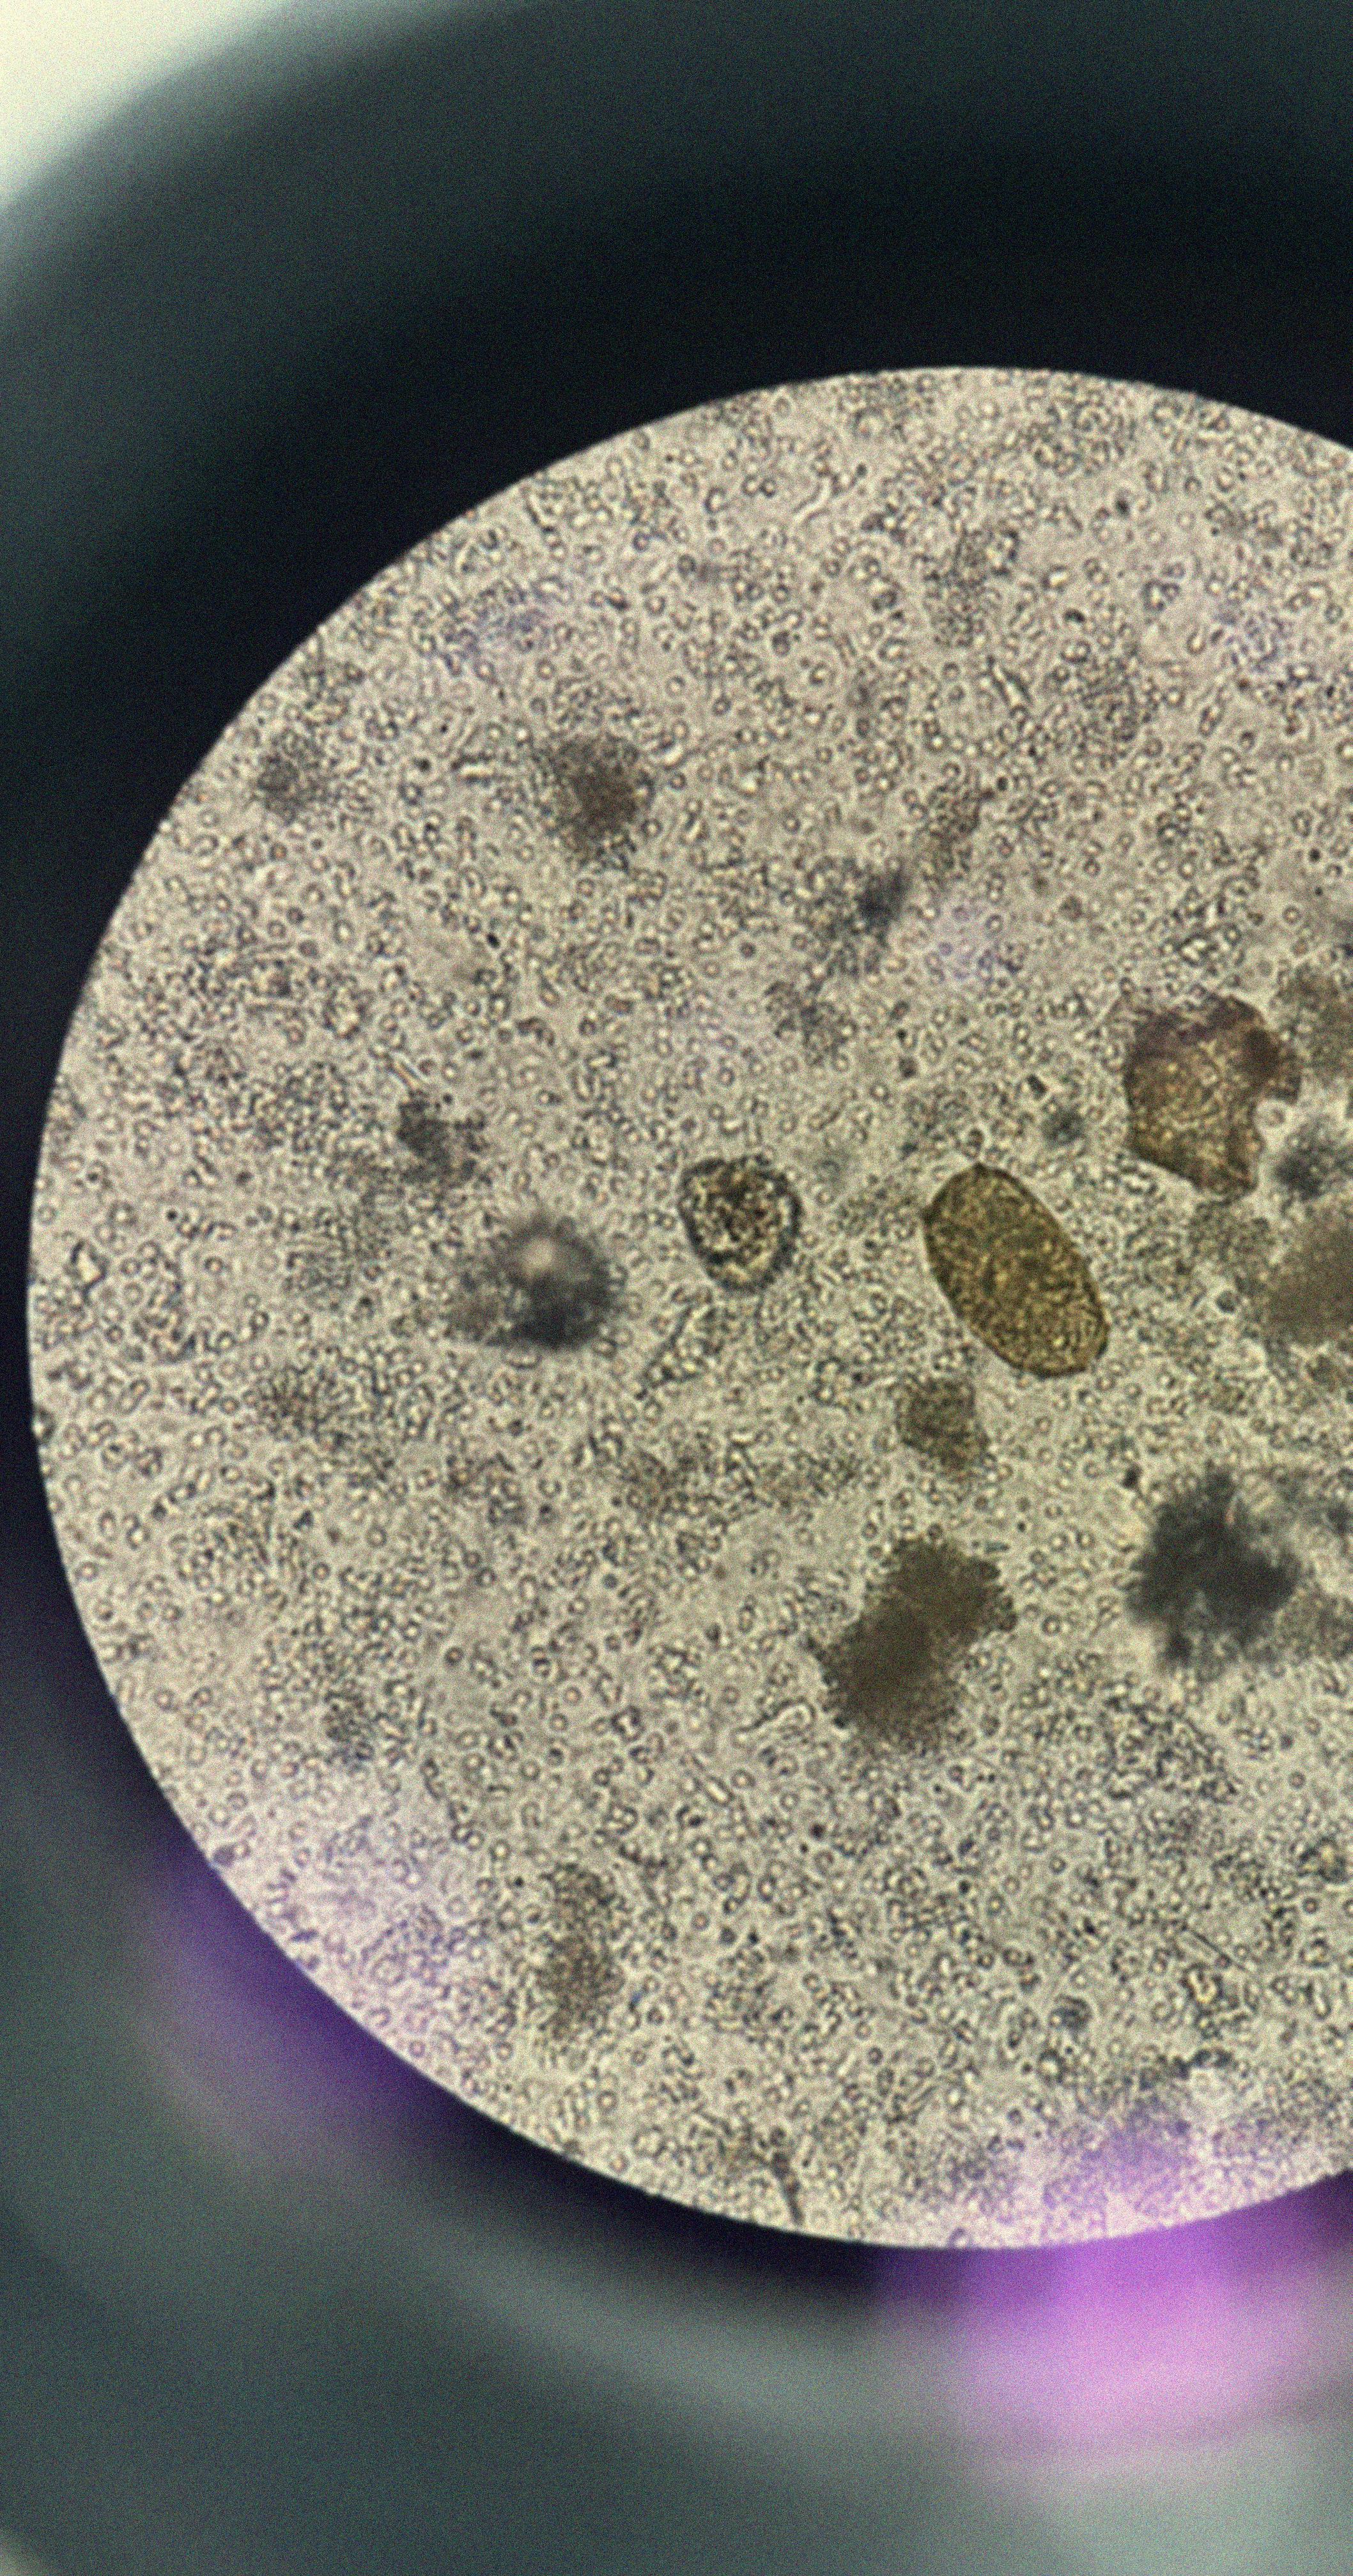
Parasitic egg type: Paragonimus spp